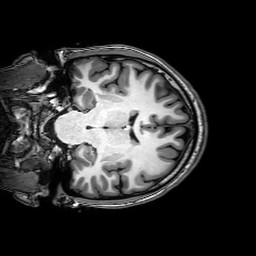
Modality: T1w
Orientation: coronal
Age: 19
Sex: female
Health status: healthy
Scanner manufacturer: philips
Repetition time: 0.008323 s
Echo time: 0.00384 s